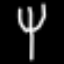
Label: fork